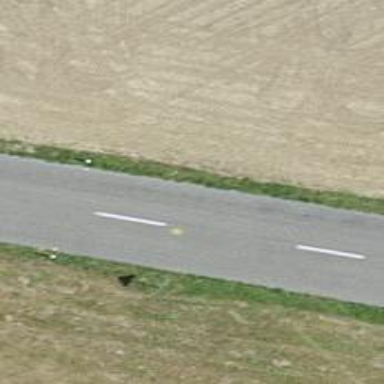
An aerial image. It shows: Asphalt road classified as tertiary.